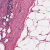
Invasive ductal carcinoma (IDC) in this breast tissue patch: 1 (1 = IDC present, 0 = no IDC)